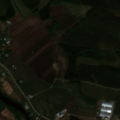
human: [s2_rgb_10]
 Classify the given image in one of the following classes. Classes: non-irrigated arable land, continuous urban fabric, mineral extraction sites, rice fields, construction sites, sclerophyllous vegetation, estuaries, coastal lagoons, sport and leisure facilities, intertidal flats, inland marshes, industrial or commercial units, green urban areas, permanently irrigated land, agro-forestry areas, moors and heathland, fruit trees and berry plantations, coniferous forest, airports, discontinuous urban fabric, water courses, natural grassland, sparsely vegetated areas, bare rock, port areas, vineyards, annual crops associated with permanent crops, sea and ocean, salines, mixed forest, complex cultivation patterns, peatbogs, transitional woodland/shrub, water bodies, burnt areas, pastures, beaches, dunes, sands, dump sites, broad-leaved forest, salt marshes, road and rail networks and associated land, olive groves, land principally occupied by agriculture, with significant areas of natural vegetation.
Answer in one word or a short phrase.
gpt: non-irrigated arable land, land principally occupied by agriculture, with significant areas of natural vegetation, coniferous forest, transitional woodland/shrub